Field crop: maize
Growth stage: 1
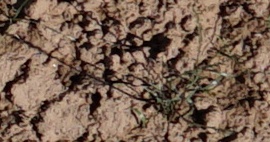
Species: lolium